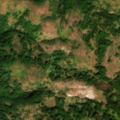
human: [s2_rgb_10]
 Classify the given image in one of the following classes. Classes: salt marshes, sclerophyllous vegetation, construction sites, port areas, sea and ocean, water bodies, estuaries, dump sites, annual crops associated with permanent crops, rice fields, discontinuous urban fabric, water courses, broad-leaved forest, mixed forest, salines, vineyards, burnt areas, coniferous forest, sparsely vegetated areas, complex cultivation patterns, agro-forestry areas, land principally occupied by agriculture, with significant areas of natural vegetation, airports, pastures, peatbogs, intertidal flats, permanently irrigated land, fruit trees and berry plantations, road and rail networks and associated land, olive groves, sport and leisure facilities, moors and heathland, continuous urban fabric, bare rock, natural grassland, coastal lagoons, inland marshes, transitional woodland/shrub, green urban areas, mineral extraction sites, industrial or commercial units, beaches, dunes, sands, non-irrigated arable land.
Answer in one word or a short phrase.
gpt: broad-leaved forest, natural grassland, transitional woodland/shrub